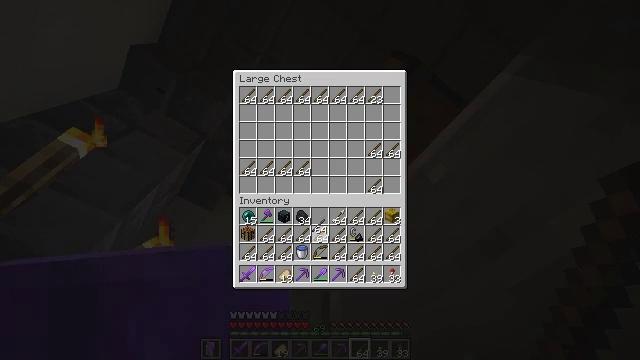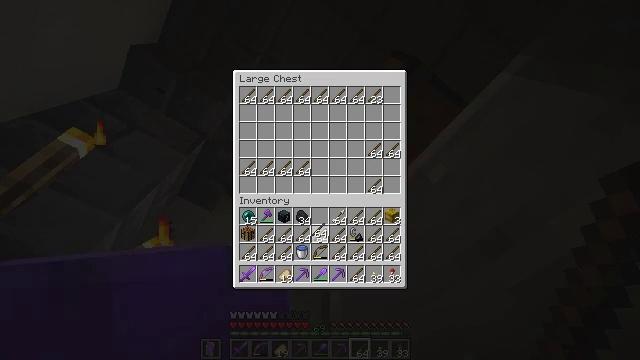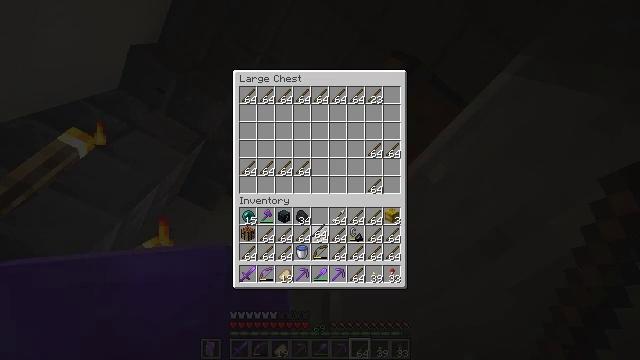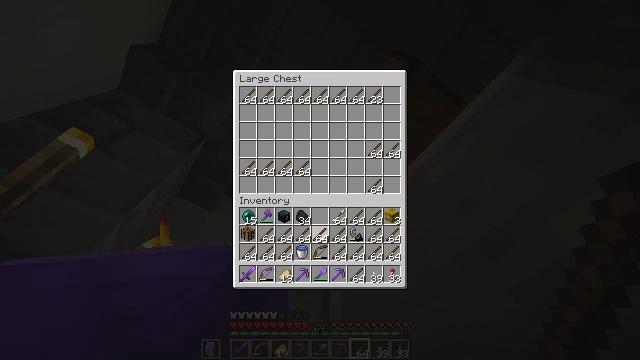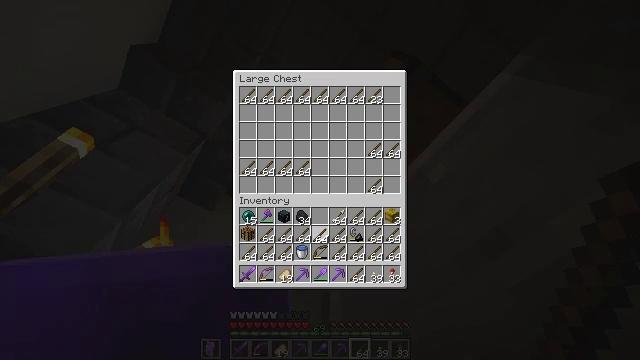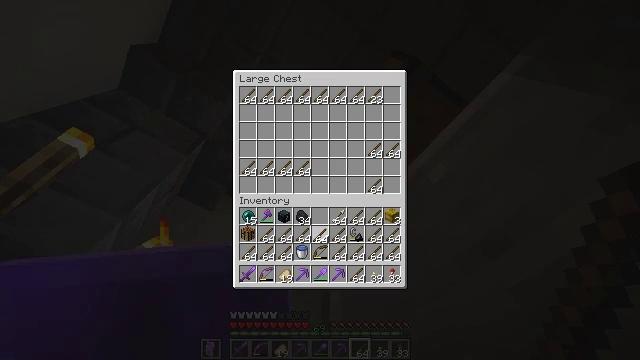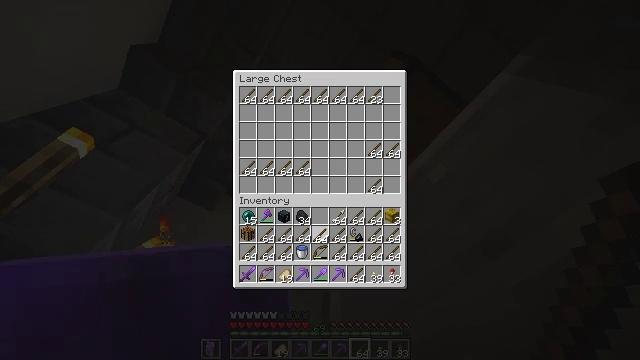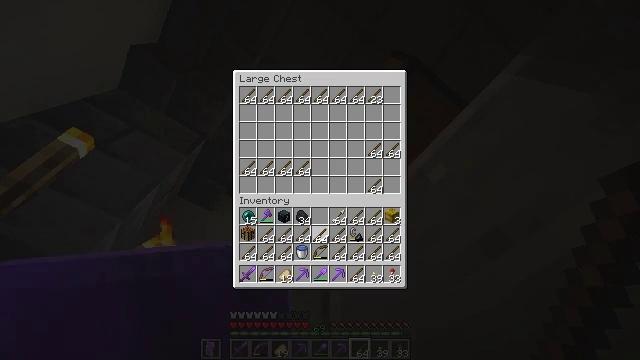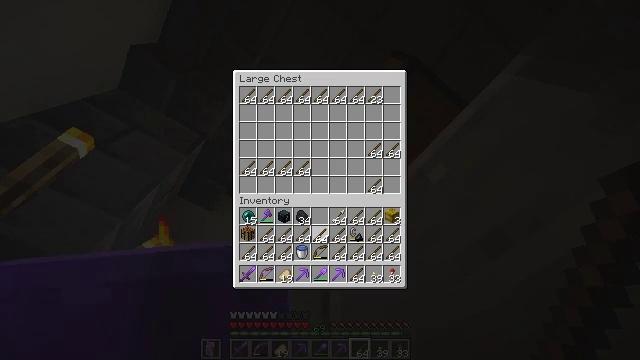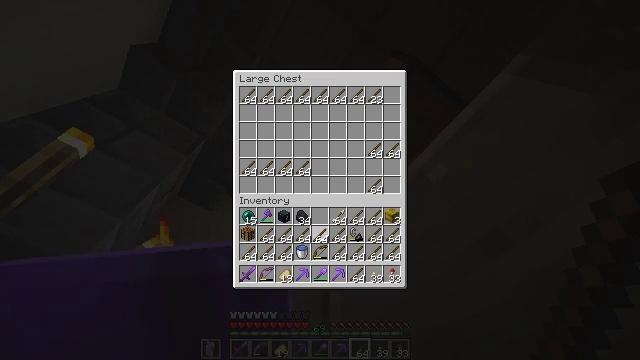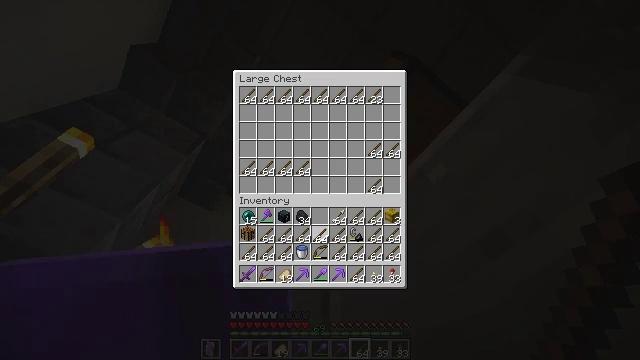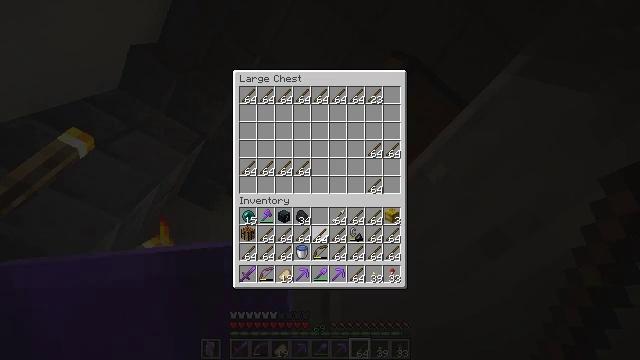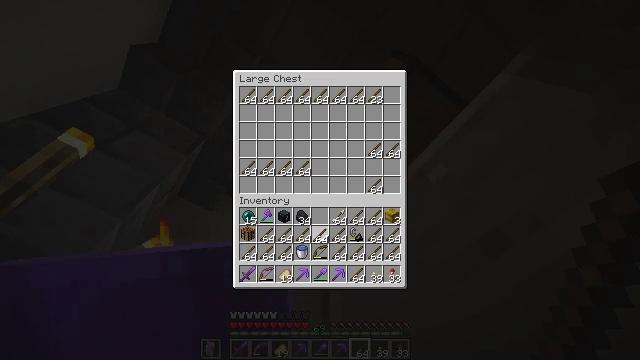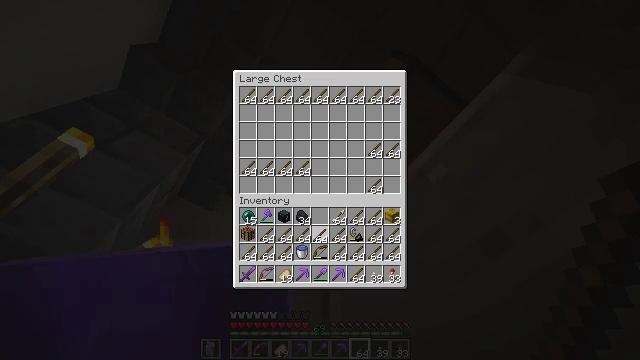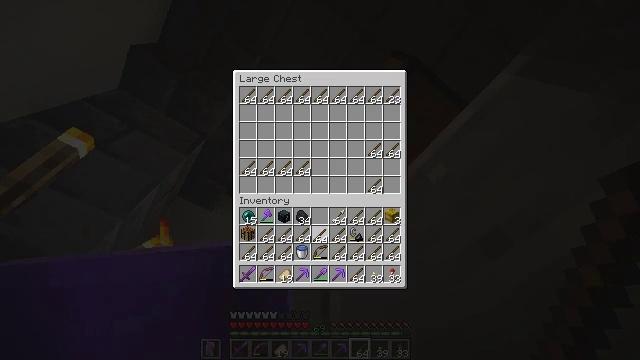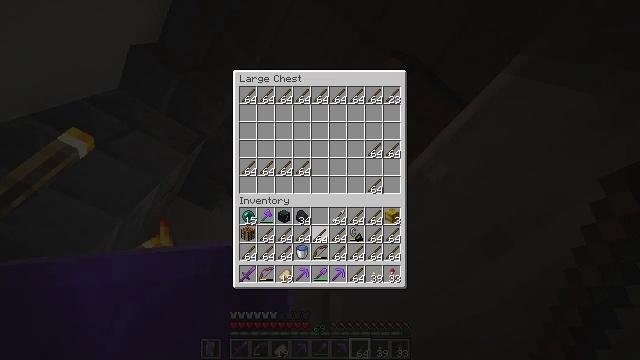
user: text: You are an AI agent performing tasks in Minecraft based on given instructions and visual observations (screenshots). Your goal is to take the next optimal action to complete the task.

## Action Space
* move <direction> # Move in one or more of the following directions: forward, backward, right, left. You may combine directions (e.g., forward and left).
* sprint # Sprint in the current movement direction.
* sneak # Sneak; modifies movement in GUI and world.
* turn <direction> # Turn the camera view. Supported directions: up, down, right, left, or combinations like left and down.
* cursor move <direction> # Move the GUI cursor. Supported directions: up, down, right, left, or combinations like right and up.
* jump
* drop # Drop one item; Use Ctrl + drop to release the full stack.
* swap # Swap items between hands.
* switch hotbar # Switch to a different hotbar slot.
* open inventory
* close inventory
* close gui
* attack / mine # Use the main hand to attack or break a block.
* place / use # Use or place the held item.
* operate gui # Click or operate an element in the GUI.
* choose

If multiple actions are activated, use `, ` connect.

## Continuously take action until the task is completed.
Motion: motion action
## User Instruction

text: Attack the lime shulker box to collect its contents.
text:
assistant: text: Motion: no_op
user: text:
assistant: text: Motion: no_op
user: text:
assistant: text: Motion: sneak
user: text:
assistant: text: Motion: sneak
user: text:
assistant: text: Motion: sneak
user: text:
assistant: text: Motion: sneak
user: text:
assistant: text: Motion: sneak, attack / mine
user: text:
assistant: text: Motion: sneak, attack / mine
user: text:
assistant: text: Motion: sneak, attack / mine
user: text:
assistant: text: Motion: sneak, attack / mine
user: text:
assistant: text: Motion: sneak, attack / mine
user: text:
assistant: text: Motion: sneak, attack / mine
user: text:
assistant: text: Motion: sneak
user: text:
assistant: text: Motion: sneak, attack / mine
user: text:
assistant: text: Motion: sneak, attack / mine
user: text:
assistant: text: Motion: sneak, attack / mine
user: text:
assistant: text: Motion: sneak
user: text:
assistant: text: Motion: sneak, attack / mine
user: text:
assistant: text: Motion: sneak, attack / mine
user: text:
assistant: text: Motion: sneak
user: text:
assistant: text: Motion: sneak
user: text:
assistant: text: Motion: sneak
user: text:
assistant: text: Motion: sneak
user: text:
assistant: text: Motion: sneak
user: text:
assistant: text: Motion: sneak
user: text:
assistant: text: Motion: sneak
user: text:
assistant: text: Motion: sneak
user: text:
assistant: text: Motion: sneak
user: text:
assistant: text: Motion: sneak
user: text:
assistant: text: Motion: sneak